Question: I want to draw an arrow in gnuplot with the arrow head appearing in the middle of the arrow instead of either extremes. Tried middlehead option but doesn't seem to work.
Here is the script that I am using to create the image below,
'''
set style arrow 1 front head filled size screen 0.008,6 lt 1 lw 1
set arrow from 0.4750,-0.3592 to 1.05767,0.4179 as 1
'''

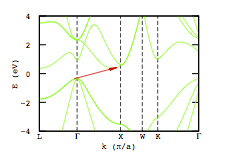
Answer: As andyras already pointed out: there is no option to get this. However, you can create a function which builds the two arrows for you and does the calculation of the intermediate point. The function 'middlearrow' builds together a string containing both arrow definitions, which must then be processed with 'eval':
'''
set style arrow 1 front head filled size screen 0.03,15 lt 1 lw 1
middlearrow(from_x, from_y, to_x, to_y) = sprintf('set arrow from %f,%f to %f,%f as 1 nohead;', 0.5*(from_x + to_x), 0.5*(from_y + to_y), to_x, to_y). sprintf('set arrow from %f,%f to %f,%f as 1', from_x, from_y, 0.5*(from_x + to_x), 0.5*(from_y + to_y))
eval(middlearrow(0.1,0.1,0.9,0.9))
set xrange [0:1]
set yrange [0:1]
plot 0
'''
Result with 4.6.4: